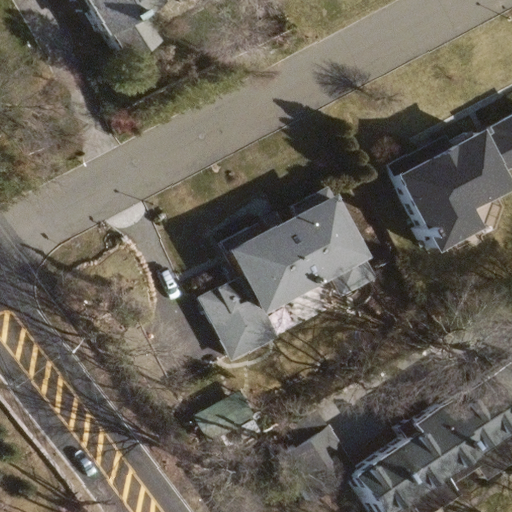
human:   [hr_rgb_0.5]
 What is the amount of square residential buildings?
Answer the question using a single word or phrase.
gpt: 0

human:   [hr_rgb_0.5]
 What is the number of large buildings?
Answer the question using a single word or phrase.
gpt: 1

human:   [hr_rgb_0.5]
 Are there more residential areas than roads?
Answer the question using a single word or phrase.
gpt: no

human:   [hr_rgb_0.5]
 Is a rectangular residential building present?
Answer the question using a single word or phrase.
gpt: yes

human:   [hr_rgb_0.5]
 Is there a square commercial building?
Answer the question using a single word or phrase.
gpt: no

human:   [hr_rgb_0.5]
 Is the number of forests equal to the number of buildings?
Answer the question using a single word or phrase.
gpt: no

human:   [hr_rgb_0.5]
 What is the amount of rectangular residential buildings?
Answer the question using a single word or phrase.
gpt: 3

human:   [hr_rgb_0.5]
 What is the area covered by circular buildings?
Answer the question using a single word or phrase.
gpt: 0m2

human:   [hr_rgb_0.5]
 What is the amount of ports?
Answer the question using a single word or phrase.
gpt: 0

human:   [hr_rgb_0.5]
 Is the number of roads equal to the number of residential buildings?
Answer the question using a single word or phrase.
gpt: no

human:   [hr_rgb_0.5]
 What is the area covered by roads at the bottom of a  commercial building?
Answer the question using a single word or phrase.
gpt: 0m2

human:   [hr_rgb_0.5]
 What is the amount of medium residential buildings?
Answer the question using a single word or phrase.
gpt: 2

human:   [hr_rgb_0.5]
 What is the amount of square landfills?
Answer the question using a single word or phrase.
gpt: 0

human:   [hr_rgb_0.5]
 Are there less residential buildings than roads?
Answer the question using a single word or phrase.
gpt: no

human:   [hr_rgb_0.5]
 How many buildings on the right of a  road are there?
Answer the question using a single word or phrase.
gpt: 5

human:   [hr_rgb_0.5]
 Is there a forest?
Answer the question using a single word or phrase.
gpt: no

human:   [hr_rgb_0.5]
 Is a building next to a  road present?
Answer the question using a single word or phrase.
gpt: yes

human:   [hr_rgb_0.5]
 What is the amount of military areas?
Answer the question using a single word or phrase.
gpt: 0

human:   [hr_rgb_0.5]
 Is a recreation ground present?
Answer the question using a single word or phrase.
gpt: no

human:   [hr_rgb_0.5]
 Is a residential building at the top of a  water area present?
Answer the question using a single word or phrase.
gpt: no

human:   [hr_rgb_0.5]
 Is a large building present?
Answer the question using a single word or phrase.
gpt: yes

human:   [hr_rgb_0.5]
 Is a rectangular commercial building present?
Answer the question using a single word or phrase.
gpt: no

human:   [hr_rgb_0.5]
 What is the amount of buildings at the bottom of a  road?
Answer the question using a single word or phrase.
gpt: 4

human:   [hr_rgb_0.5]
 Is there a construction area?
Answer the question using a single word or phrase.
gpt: no

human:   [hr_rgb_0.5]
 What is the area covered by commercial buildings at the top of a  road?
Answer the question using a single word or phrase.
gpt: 0m2

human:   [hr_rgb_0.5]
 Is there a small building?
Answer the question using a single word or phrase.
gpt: yes

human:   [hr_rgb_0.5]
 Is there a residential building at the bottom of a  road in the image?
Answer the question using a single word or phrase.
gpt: yes

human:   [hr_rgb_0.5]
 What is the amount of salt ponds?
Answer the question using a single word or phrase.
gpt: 0

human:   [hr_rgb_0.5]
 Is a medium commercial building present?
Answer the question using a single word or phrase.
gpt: no

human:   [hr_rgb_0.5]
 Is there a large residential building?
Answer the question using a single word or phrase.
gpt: yes

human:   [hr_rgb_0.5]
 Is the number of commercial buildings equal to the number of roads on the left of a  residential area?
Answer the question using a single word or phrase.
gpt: yes

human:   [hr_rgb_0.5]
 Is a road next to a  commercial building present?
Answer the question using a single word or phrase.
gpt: no

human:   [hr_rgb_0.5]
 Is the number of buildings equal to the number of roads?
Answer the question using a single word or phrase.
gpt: no

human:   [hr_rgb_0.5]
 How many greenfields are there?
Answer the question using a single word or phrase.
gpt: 0

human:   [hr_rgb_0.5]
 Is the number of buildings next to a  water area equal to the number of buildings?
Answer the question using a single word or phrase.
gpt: no

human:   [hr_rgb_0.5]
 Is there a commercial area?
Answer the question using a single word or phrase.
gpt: no